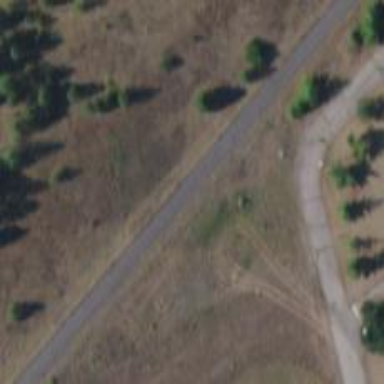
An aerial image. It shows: Cycleway.